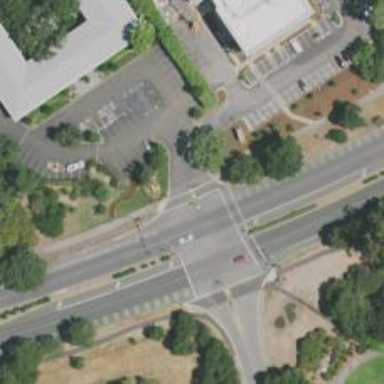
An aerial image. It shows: Marked road crossing.